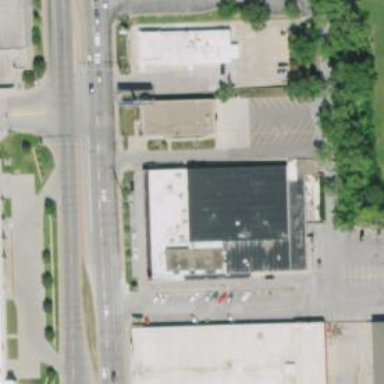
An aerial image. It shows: Retail building with bowling alley.